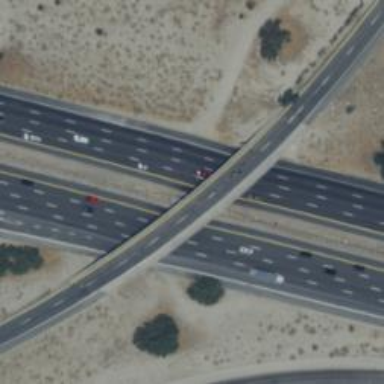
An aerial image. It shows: Bridge over motorway.